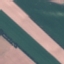
Land use / land cover: AnnualCrop